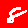
Digit: 8